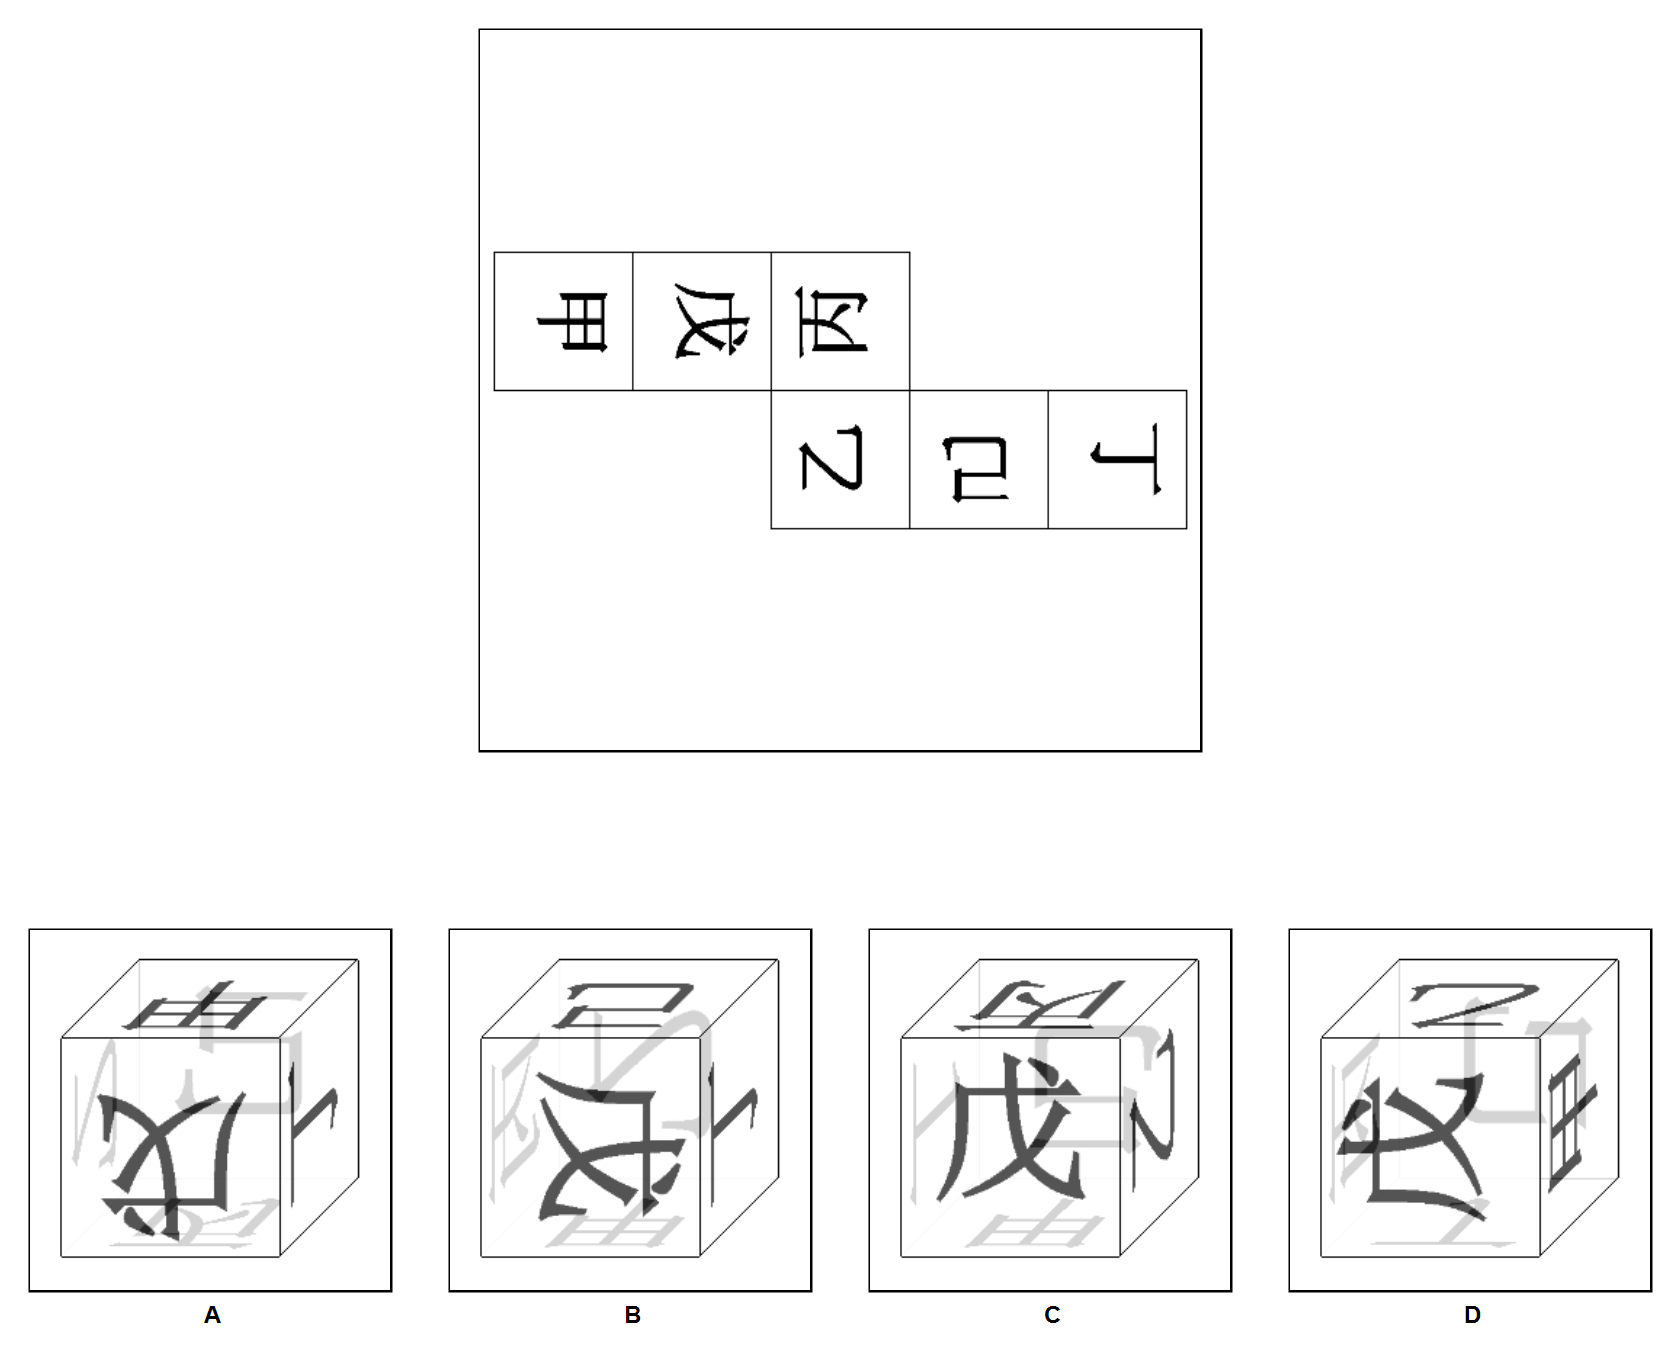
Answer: B